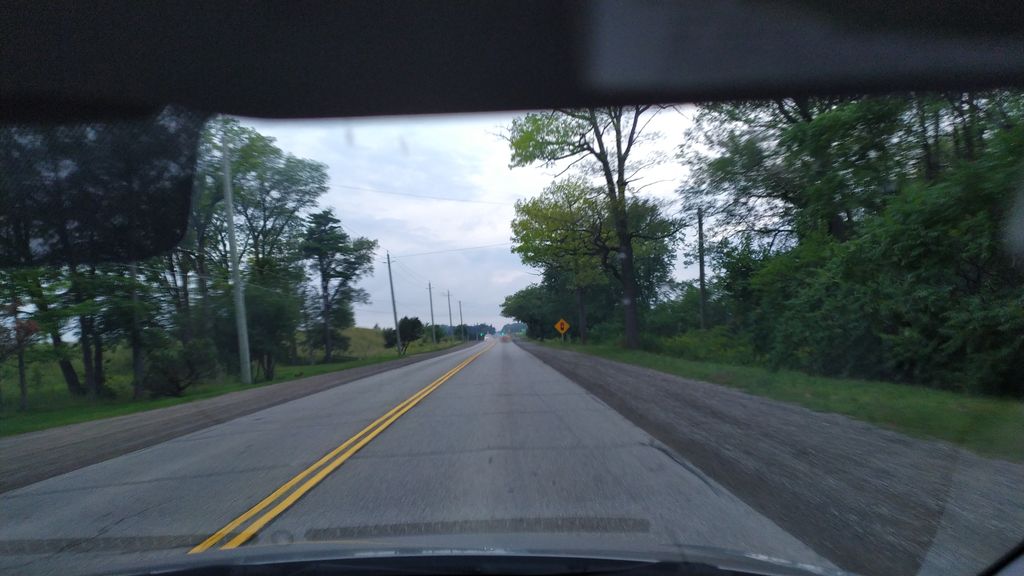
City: kitchener-waterloo